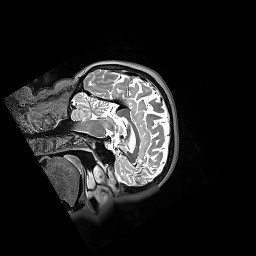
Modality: T2w
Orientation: sagittal
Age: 58
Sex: female